Question: I am gathering data from X, Y and Z accelerometer sensors sampled at 200 Hz. The 3 axis are combined into a single signal called 'XYZ_Acc'. I followed tutorials on how to transform time domain signal into frequency domain using scipy fftpack library.
The code I'm using is the below:
'''
from scipy.fftpack import fft
# get a 500ms slice from dataframe
sample500ms = df.loc[pd.to_datetime('2019-12-15 11:01:31.000'):pd.to_datetime('2019-12-15 11:01:31.495')]['XYZ_Acc']
f_s = 200 # sensor sampling frequency 200 Hz
T = 0.005 # 5 milliseconds between successive observation T =1/f_s
N = 100 # 100 samples in 0.5 seconds
f_values = np.linspace(0.0, f_s/2, N//2)
fft_values = fft(sample500ms)
fft_mag_values = 2.0/N * np.abs(fft_values[0:N//2])
'''
Then I plot the frequency vs the magnitude
'''
fig_fft = plt.figure(figsize=(5,5))
ax = fig_fft.add_axes([0,0,1,1])
ax.plot(f_values,fft_mag_values)
'''
Screenshot:

My difficulty now is how to extract features out of this data, such as Irregularity, Fundamental Frequency, Flux...
Can someone guide me into the right direction?
I'm relatively new in machine learning, so any feedback is appreciated. X, Y, Z are linear acceleration signals, sampled at 200 Hz from a smart phone. I'm trying to detect road anomalies by analysing spectral and temporal statistics.
Here's a sample of the csv file which is being parsed into a pandas dataframe with the timestamp as the index.
'''
X,Y,Z,Latitude,Longitude,Speed,timestamp
0.8756,-1.3741,3.4166,35.894833,14.354166,11.38,2019-12-15 11:01:30:750
1.0317,-0.2728,1.5602,35.894833,14.354166,11.38,2019-12-15 11:01:30:755
1.0317,-0.2728,1.5602,35.894833,14.354166,11.38,2019-12-15 11:01:30:760
1.0317,-0.2728,1.5602,35.894833,14.354166,11.38,2019-12-15 11:01:30:765
-0.1669,-1.9912,-4.2043,35.894833,14.354166,11.38,2019-12-15 11:01:30:770
-0.1669,-1.9912,-4.2043,35.894833,14.354166,11.38,2019-12-15 11:01:30:775
-0.1669,-1.9912,-4.2043,35.894833,14.354166,11.38,2019-12-15 11:01:30:780
'''
In answer to 'francis', two columns are then added via this code:
'''
df['XYZ_Acc_Mag'] = (abs(df['X']) + abs(df['Y']) + abs(df['Z']))
df['XYZ_Acc'] = (df['X'] + df['Y'] + df['Z'])
'''
'XYZ_Acc_Mag' is to be used to extract temporal statistics.
'XYZ_Acc' is to be used to extract spectral statistics.
<URL>
Data 'XYZ_Acc_Mag' is then re sampled in 0.5 second frequency and temporal stats such as mean, standard-deviation, etc have been extracted in a new dataframe. Pair plots reveal the anomaly shown at time 11:01:35 in the line plot above.
<URL>
Now back to my original question. I'm re sampling data 'XYZ_Acc', also at 0.5 seconds, and obtaining the magnitude array 'fft_mag_values'. The question is how do I extract temporal features such as Irregularity, Fundamental Frequency, Flux out of it?
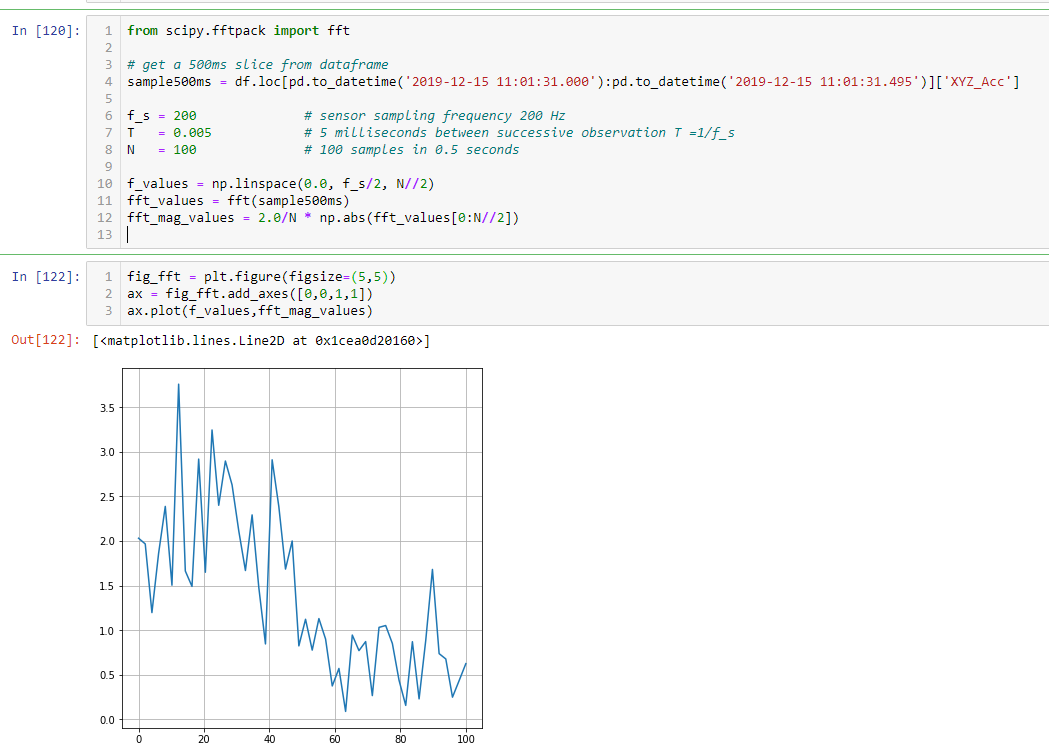
Answer: Since 'XYZ_Acc' is defined as a linear combination of the components of the signal, taking its DFT makes sense. It is equivalent to using a 1D accelometer in direction (1,1,1). But a more physical energy-related viewpoint can be adopted.
Computing the DFT is similar to writing the signal as a sum of sines. If the acceleration vector writes :

The corresponding velocity vector could write:

and the specific kinetic energy writes:

This method requires computing the DFT a each component before the magnitude corresponding to each frequency.
Another issue is that the DFT is intended to compute the Discrete Fourrier Transform of a periodic signal, that signal being build by periodizing the frame. Nevertheless, the actual frame is never a period of a periodic signal and repeating the period creates artificial discontinuities at the end/begin of the frame. The effects strong discontinuities in the spectral domain, deemded <URL> the frame. Computing the real-to-complex DFT result in a power distribution, featuring peaks at particular frequencies.
In addition the frequency of a given peak is better estimated as the mean frequency with respect to power density, as shown in <URL>
Another tool to estimate fundamental frequencies is to compute the autocorrelation of the signal: it is higher near the periods of the signal. Since the signal is a vector of 3 components, an autocorelation matrix can be built. It is a 3x3 Hermitian matrix for each time and therefore features real eigenvalues. The maxima of the higher eigen value can be picture as the magnitude of vaibrations while the correponding eigenvector is a complex direction, somewhat similar to the direction of vibrations combined to angular offsets. The angular offset may signal an ellipsoidal vibration.
Here is a fake signal, build by adding a guassian noise and sine waves:
<URL>
Here is the power density spectrum for a given frame overlapping on sine wave:
<URL>
Here is the resulting eigenvalues of the autocorrelation of the same frame, where the period of the 50Hz sine wave is visible. Vertical scaling is wrong:
<URL>
Here goes a sample code:
'''
import matplotlib.pyplot as plt
import numpy as np
import scipy.signal
n=2000
t=np.linspace(0.,n/200,num=n,endpoint=False)
# an artificial signal, just for tests
ax=0.3*np.random.normal(0,1.,n)
ay=0.3*np.random.normal(0,1.,n)
az=0.3*np.random.normal(0,1.,n)
ay[633:733]=ay[633:733]+np.sin(2*np.pi*30*t[633:733])
az[433:533]=az[433:533]+np.sin(2*np.pi*50*t[433:533])
#ax=np.sin(2*np.pi*10*t)
#ay=np.sin(2*np.pi*30*t)
#az=np.sin(2*np.pi*50*t)
plt.plot(t,ax, label='x')
plt.plot(t,ay, label='y')
plt.plot(t,az, label='z')
plt.xlabel('t, s')
plt.ylabel('acc, m.s^-2')
plt.legend()
plt.show()
#splitting the sgnal into frames of 0.5s
noiseheight=0.
for i in range(2*(n/200)):
print 'frame', i,' time ', i*0.5, ' s'
framea=np.zeros((100,3))
framea[:,0]=ax[i*100:i*100+100]
framea[:,1]=ay[i*100:i*100+100]
framea[:,2]=az[i*100:i*100+100]
#for that frame, apply window. Factor 2 so that average remains 1.
window = np.hanning(100)
framea[:,0]=framea[:,0]*window*2
framea[:,1]=framea[:,1]*window*2
framea[:,2]=framea[:,2]*window*2
#DFT transform.
hatacc=np.fft.rfft(framea,axis=0, norm=None)
# scaling by length of frame.
hatacc=hatacc/100.
#computing the magnitude : all non-zero frequency are doubled to merge energy in bin N-k exp(-2ik/n) to bin k
accmag=2*(np.abs(hatacc[:,0])*np.abs(hatacc[:,0])+np.abs(hatacc[:,1])*np.abs(hatacc[:,1])+np.abs(hatacc[:,2])*np.abs(hatacc[:,2]))
accmag[0]=accmag[0]*0.5
#first frame says something about noise
if i==0:
noiseheight=2.*np.max(accmag)
if np.max(accmag)>noiseheight:
peaks, peaksdat=scipy.signal.find_peaks(accmag, height=noiseheight)
timestep=0.005
freq= np.fft.fftfreq(100, d=timestep)
#see https://stackoverflow.com/questions/54714169/why-are-frequency-values-rounded-in-signal-using-fft/54775867#54775867
# frequencies of peaks are better estimated as mean frequency of peak, with respect to power density
for ind in peaks:
totalweight=accmag[ind-2]+accmag[ind-1]+accmag[ind]+accmag[ind+1]+accmag[ind+2]
totalweightedfreq=accmag[ind-2]*freq[ind-2]+accmag[ind-1]*freq[ind-1]+accmag[ind]*freq[ind]+accmag[ind+1]*freq[ind+1]+accmag[ind+2]*freq[ind+2]
print 'found peak at frequency' , totalweightedfreq/totalweight, ' of height', accmag[ind]
#ploting
plt.plot(freq[0:50],accmag[0:50], label='||acc||^2')
plt.xlabel('frequency, Hz')
plt.ylabel('||acc||^2, m^2.s^-4')
plt.legend()
plt.show()
#another approach to find fundamental frequencies: computing the autocorrelation of the windowed signal and searching for maximums.
#building the autocorellation matrix
autocorr=np.zeros((100,3,3), dtype=complex)
acxfft=np.fft.fft(framea[:,0],axis=0, norm=None)
acyfft=np.fft.fft(framea[:,1],axis=0, norm=None)
aczfft=np.fft.fft(framea[:,2],axis=0, norm=None)
acxfft[0]=0.
acyfft[0]=0.
aczfft[0]=0.
autocorr[:,0,0]=np.fft.ifft(acxfft*np.conj(acxfft),axis=0, norm=None)
autocorr[:,0,1]=np.fft.ifft(acxfft*np.conj(acyfft),axis=0, norm=None)
autocorr[:,0,2]=np.fft.ifft(acxfft*np.conj(aczfft),axis=0, norm=None)
autocorr[:,1,0]=np.fft.ifft(acyfft*np.conj(acxfft),axis=0, norm=None)
autocorr[:,1,1]=np.fft.ifft(acyfft*np.conj(acyfft),axis=0, norm=None)
autocorr[:,1,2]=np.fft.ifft(acyfft*np.conj(aczfft),axis=0, norm=None)
autocorr[:,2,0]=np.fft.ifft(aczfft*np.conj(acxfft),axis=0, norm=None)
autocorr[:,2,1]=np.fft.ifft(aczfft*np.conj(acyfft),axis=0, norm=None)
autocorr[:,2,2]=np.fft.ifft(aczfft*np.conj(aczfft),axis=0, norm=None)
# at a given time, the 3x3 matrix autocorr is Hermitian.
#Its eigenvalues are real, its unitary eigenvectors signals directions of vibrations and phase between components.
autocorreigval=np.zeros((100,3))
autocorreigvec=np.zeros((100,3,3), dtype=complex)
for j in range(100):
autocorreigval[j,:], autocorreigvec[j,:,:]=np.linalg.eigh(autocorr[j,:,:],UPLO='L')
peaks, peaksdat=scipy.signal.find_peaks(autocorreigval[:50,2], 0.3*autocorreigval[0,2])
cleared=np.zeros(len(peaks))
peakperiod=np.zeros(len(peaks))
for j in range(len(peaks)):
totalweight=autocorreigval[peaks[j]-1,2]+autocorreigval[peaks[j],2]+autocorreigval[peaks[j]+1,2]
totalweightedperiod=0.005*(autocorreigval[peaks[j]-1,2]*(peaks[j]-1)+autocorreigval[peaks[j],2]*(peaks[j])+autocorreigval[peaks[j]+1,2]*(peaks[j]+1))
peakperiod[j]=totalweightedperiod/totalweight
#cleared[0]=1.
fundfreq=1
for j in range(len(peaks)):
if cleared[j]==0:
print "found fundamental frequency :", 1.0/(peakperiod[j]), 'eigenvalue', autocorreigval[peaks[j],2],' dir vibration ', autocorreigvec[peaks[j],:,2]
for k in range(j,len(peaks),1):
mm=np.zeros(1)
np.floor_divide(peakperiod[k],peakperiod[j],out=mm)
if ( np.abs(peakperiod[k]-peakperiod[j]*mm[0])< 0.2*peakperiod[j] or np.abs(peakperiod[k]-(peakperiod[j])*(mm[0]+1))< 0.2*peakperiod[j]) :
cleared[k]=fundfreq
#else :
# print k,j,mm[0]
# print peakperiod[k], peakperiod[j]*mm[0], peakperiod[j]*(mm[0]+1) , peakperiod[j]
fundfreq=fundfreq+1
plt.plot(t[i*100:i*100+100],autocorreigval[:,2], label='autocorrelation, large eigenvalue')
plt.plot(t[i*100:i*100+100],autocorreigval[:,1], label='autocorrelation, medium eigenvalue')
plt.plot(t[i*100:i*100+100],autocorreigval[:,0], label='autocorrelation, small eigenvalue')
plt.xlabel('t, s')
plt.ylabel('acc^2, m^2.s^-4')
plt.legend()
plt.show()
'''
The output is:
'''
frame 0 time 0.0 s
frame 1 time 0.5 s
frame 2 time 1.0 s
frame 3 time 1.5 s
frame 4 time 2.0 s
found peak at frequency 50.11249238149811 of height 0.2437842149351196
found fundamental frequency : 50.31467771196368 eigenvalue 47.03344783764712 dir vibration [-0.<PHONE>+0.00000000e+00j <PHONE> +2.98101624e-18j
-<PHONE> -5.95276353e-17j]
frame 5 time 2.5 s
frame 6 time 3.0 s
found peak at frequency 30.027895460975156 of height 0.3252387031089667
found fundamental frequency : 29.60690406120401 eigenvalue 61.51059682797539 dir vibration [ 0.<PHONE>+0.00000000e+00j -0.98335779-4.34688198e-17j
-0.<PHONE>+3.87566125e-18j]
frame 7 time 3.5 s
found peak at frequency 26.39622018109896 of height 0.042081187689137545
found fundamental frequency : 67.65844834016518 eigenvalue 6.875616417422696 dir vibration [<PHONE> +0.00000000e+00j 0.32697001-8.83058693e-18j
0.48643275-4.76094302e-17j]
frame 8 time 4.0 s
frame 9 time 4.5 s
'''
Frequencies 50Hz and 30Hz got caught as 50.11/50.31Hz and 30.02/29.60Hz and directions are quite accurate as well. The last feature at 26.39Hz/67.65Hz is likely garbage, as it features different frequencies for the two methods and lower magnitude/eigenvalue.
Regarding monitoring of road surface to improve maintenance, I know of a project at my compagny, called <URL>. A laser fitted at the back of a van scans the road at highway speed at milimetric accuracy. The van is also fitted with a server, cameras and other sensors, thus providing a huge amount of data on road geometry and defects, presently covering hundreds of km of the french national road network. Detecting and repairing small early defects and cracks may extend the life expectancy of the road at limited cost. If useful, data from accelerometers of daily users could indeed complete the monitoring system, allowing a faster reaction whenether a large pothole appears.